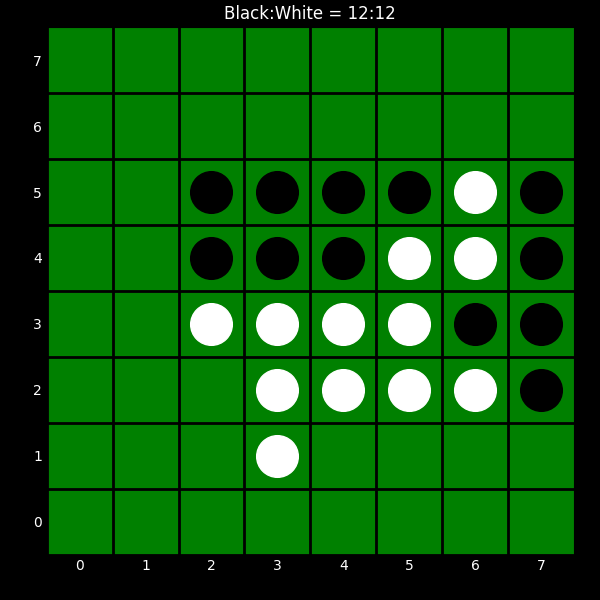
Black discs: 12
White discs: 12